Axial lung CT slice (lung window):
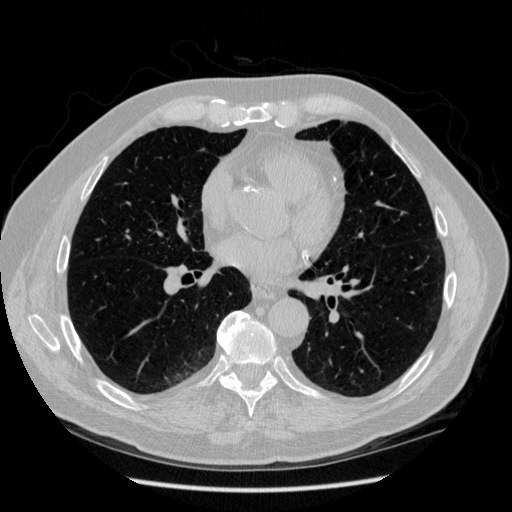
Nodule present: no